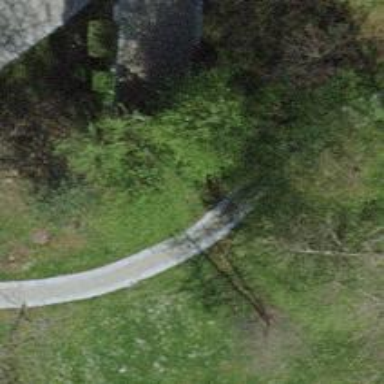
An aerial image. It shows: Driveway tunnel.